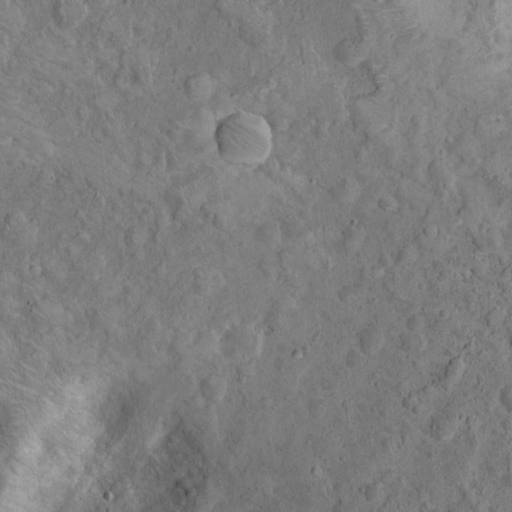
Classes present: Background, Cone